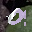
Label: 0